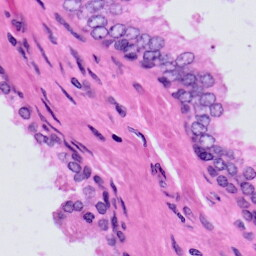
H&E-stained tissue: Prostate